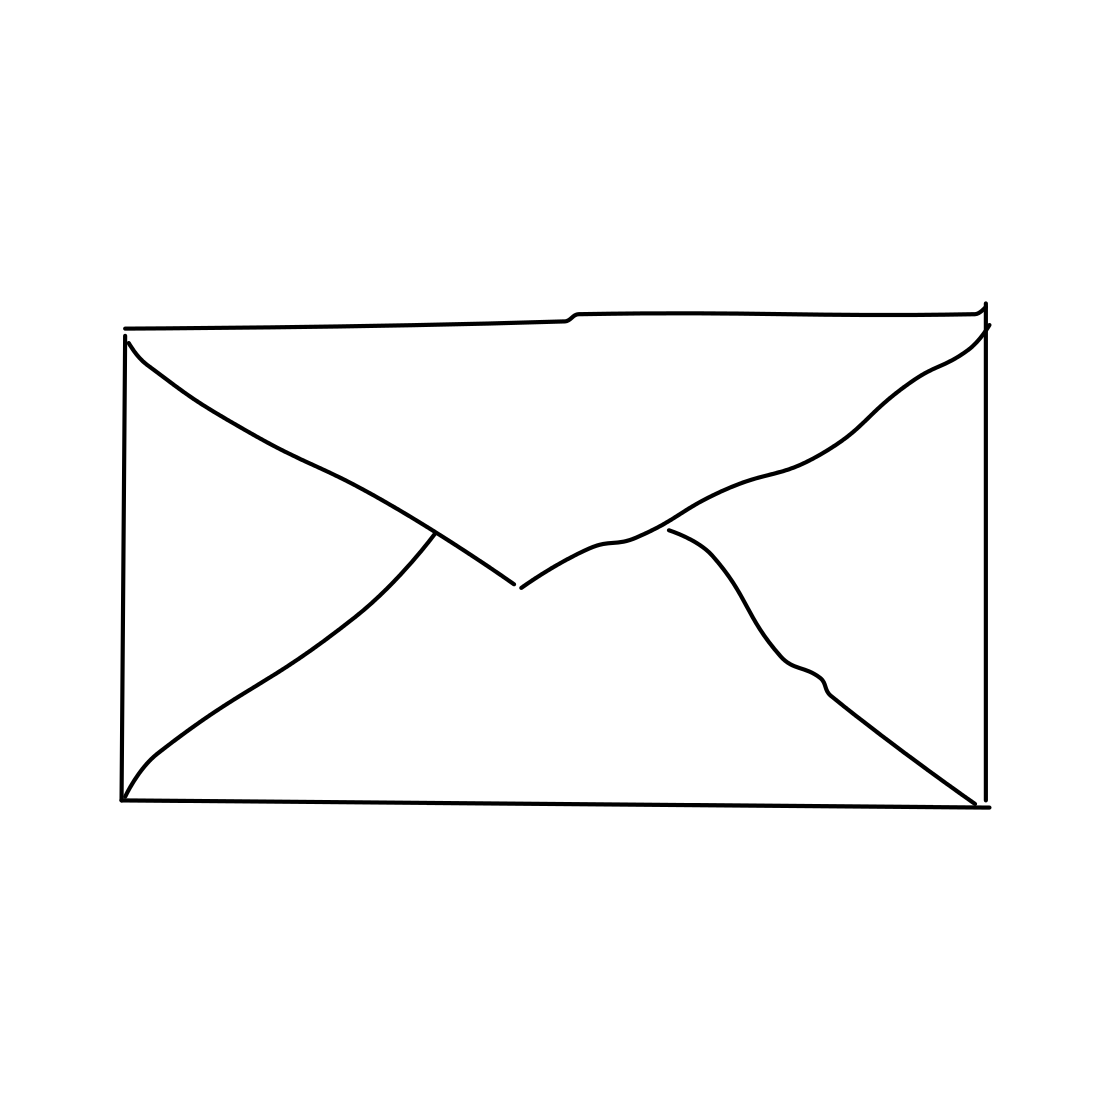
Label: envelope